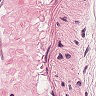
Metastatic tissue present: no